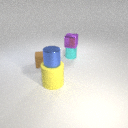
small blue metal cylinder above large yellow rubber cylinder